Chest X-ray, PA view. Patient: 53 years old, sex F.
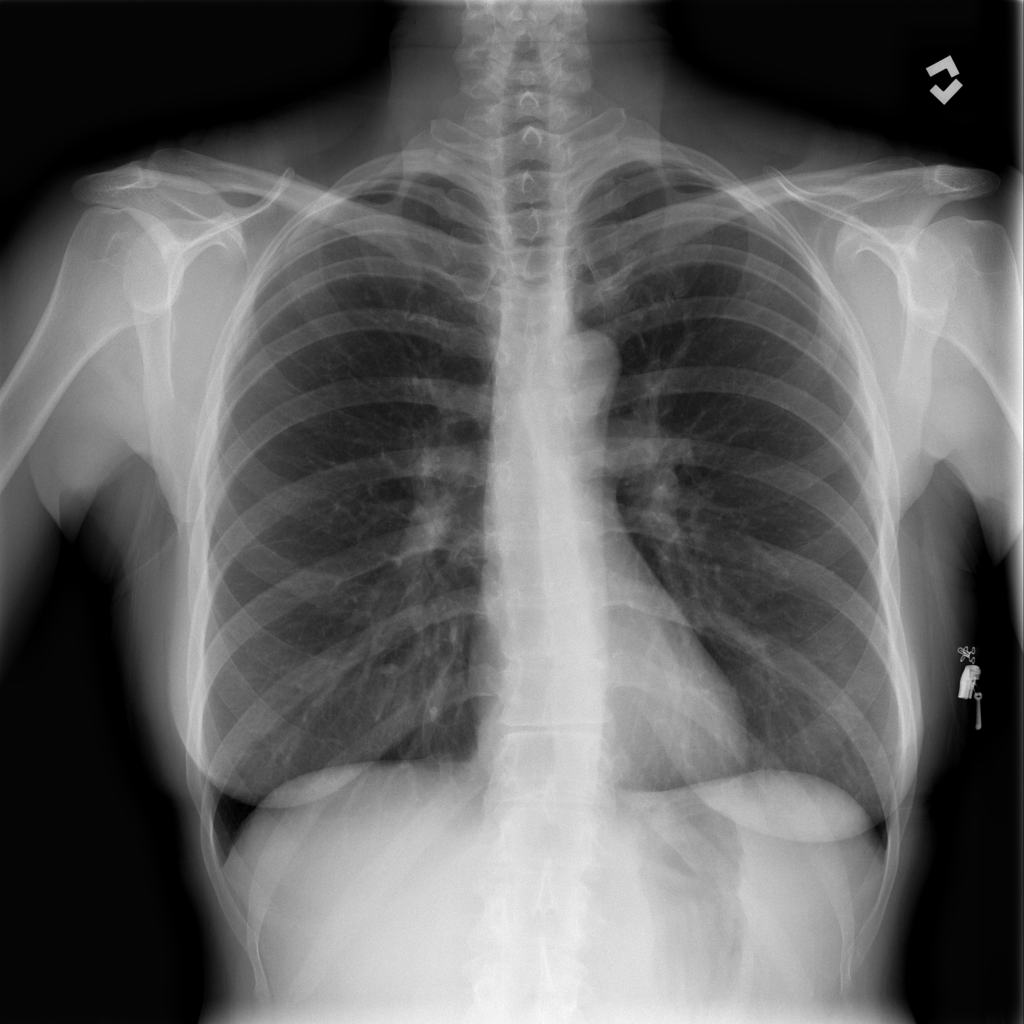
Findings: No Finding